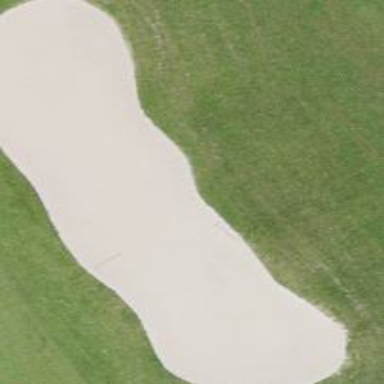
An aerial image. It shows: Golf bunker filled with sandy terrain.